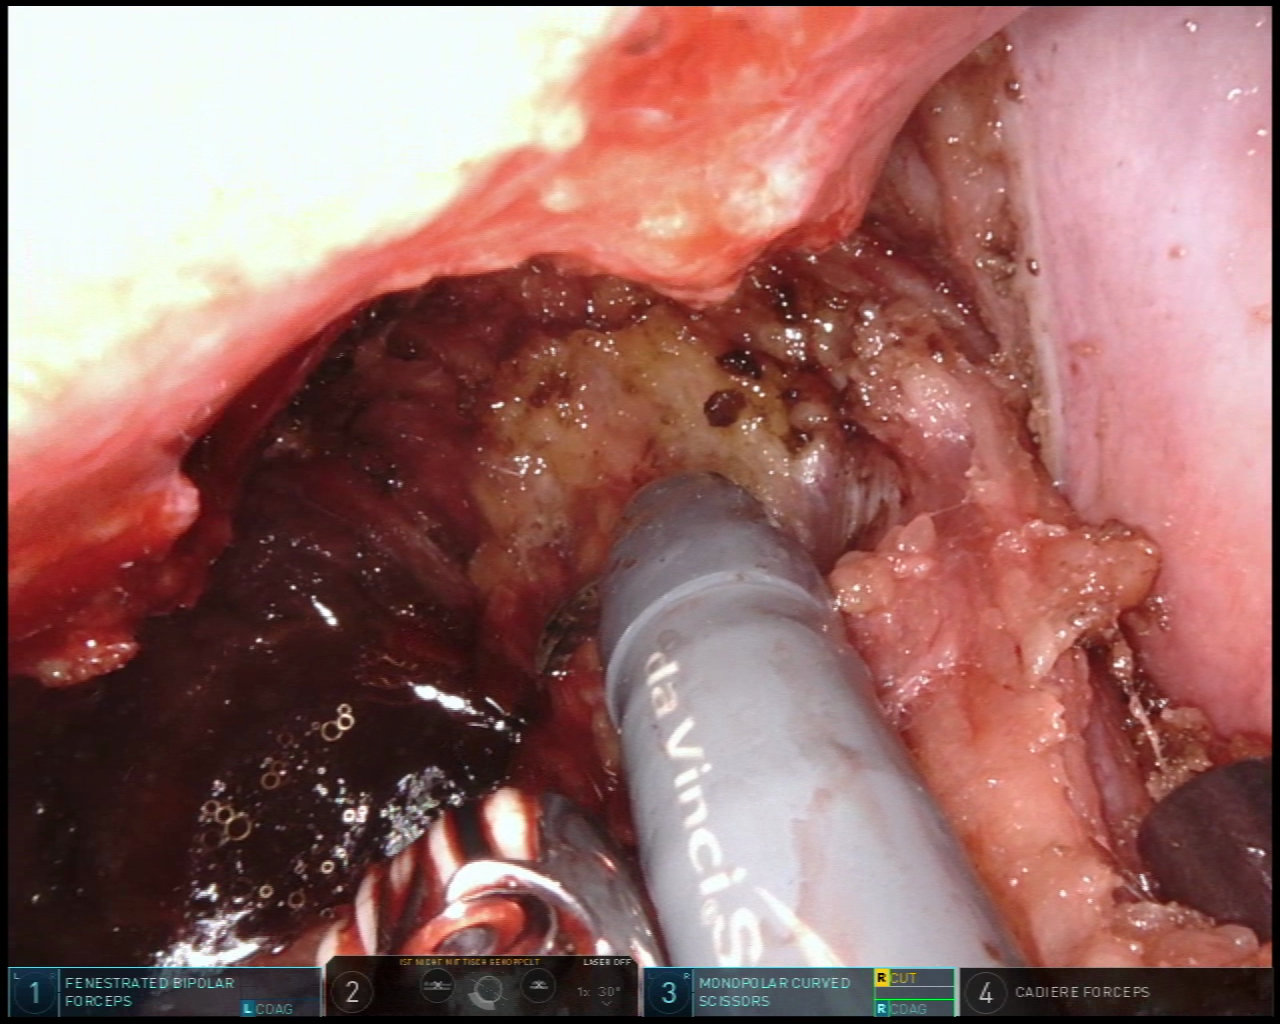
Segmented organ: vesicular_glands
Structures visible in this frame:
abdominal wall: no
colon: no
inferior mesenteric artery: no
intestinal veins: no
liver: no
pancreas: no
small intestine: no
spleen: no
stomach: no
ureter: no
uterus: no
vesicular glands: yes